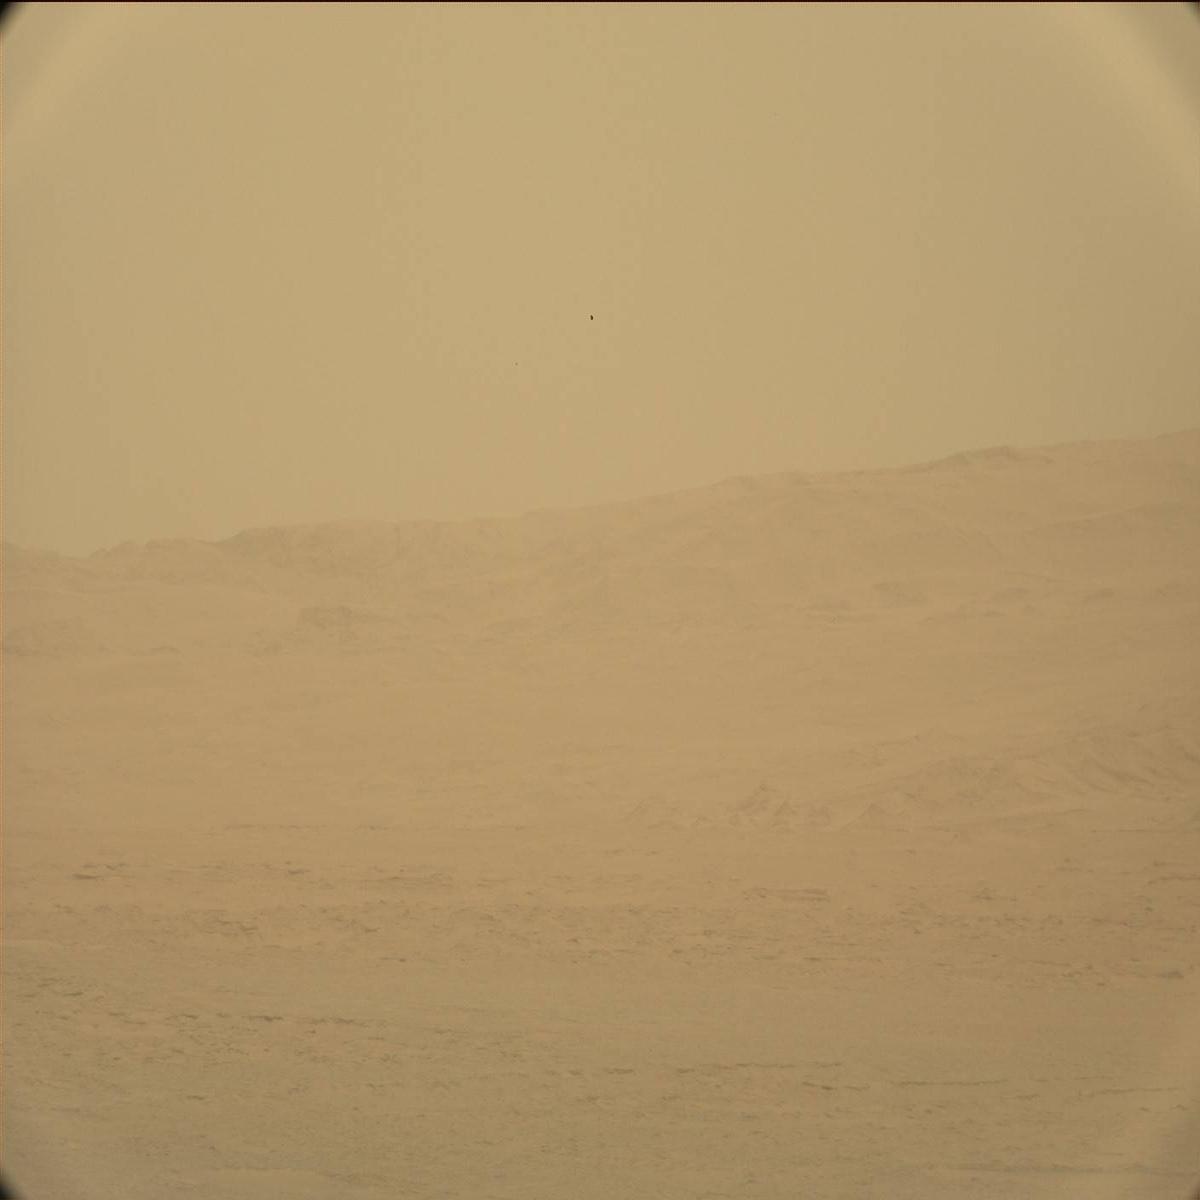
Terrain classes present: Ridge, Sky